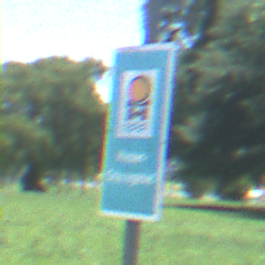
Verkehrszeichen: Wasserschutzgebiet
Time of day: Midday
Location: Outdoor (Nature)
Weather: Clear
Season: Summer
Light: Natural